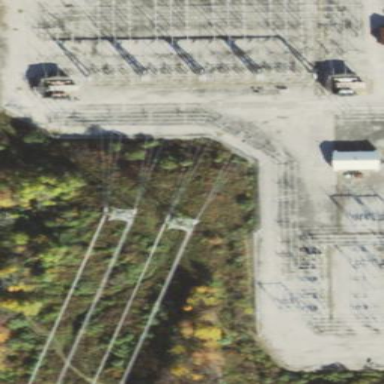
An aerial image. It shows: Outdoor power substation. The substation is at the transmission level. It is surrounded by fence.